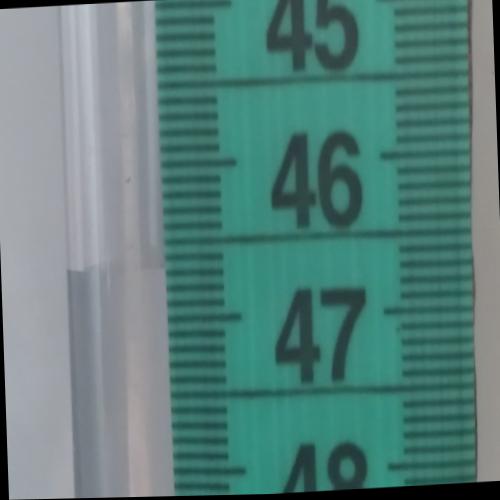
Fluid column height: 46.7 cm